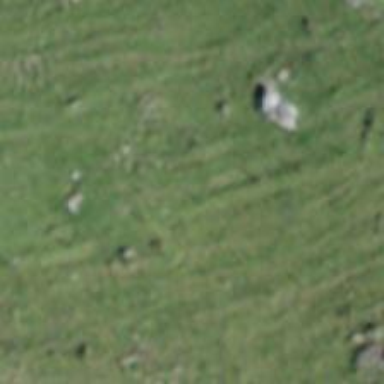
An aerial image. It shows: Path covered with grass.